Identify the alterations between these two images.
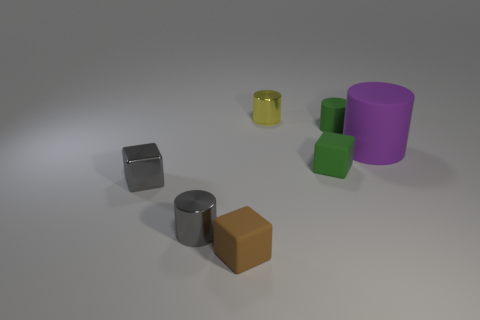
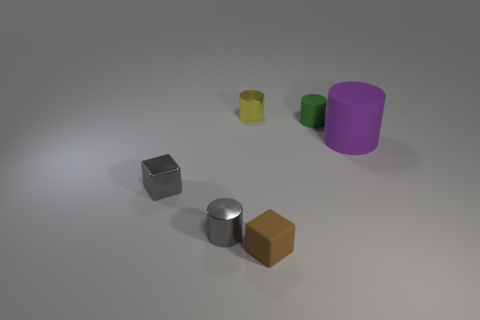
the green block has disappeared
the green rubber block is gone
the tiny green block is gone
the tiny green rubber cube behind the brown rubber object is no longer there
the small green rubber block that is in front of the purple matte cylinder has disappeared
the small green matte block in front of the big thing is missing
the small green rubber block in front of the large purple rubber object is no longer there